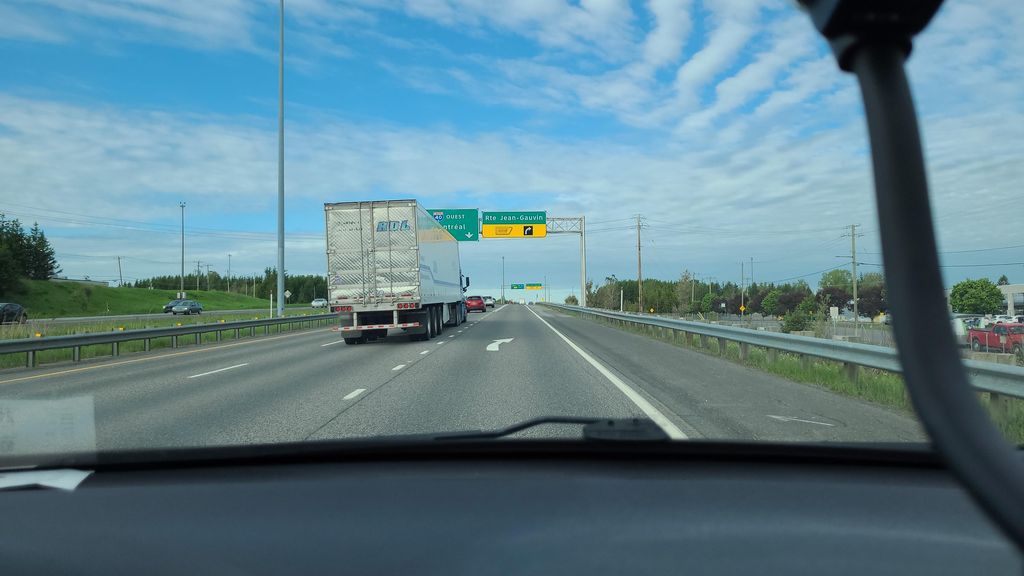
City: quebec_city